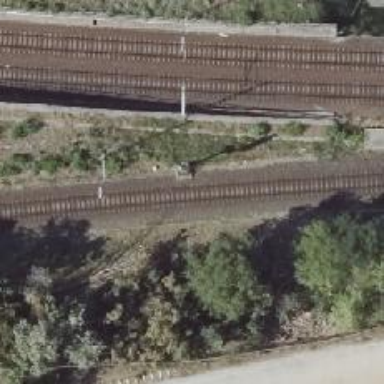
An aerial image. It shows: Railway signal.